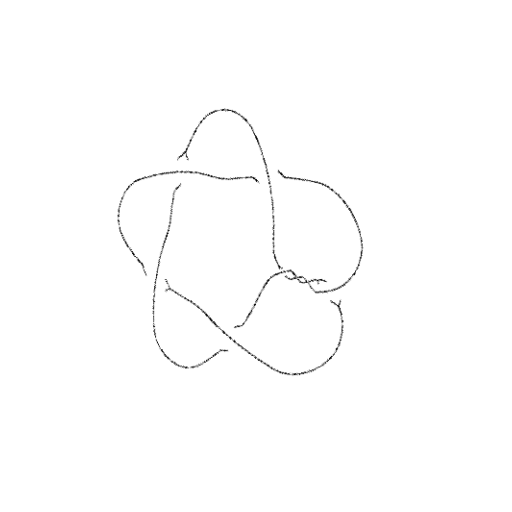
Crossing number: 8